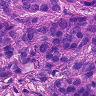
Metastatic tissue present: yes